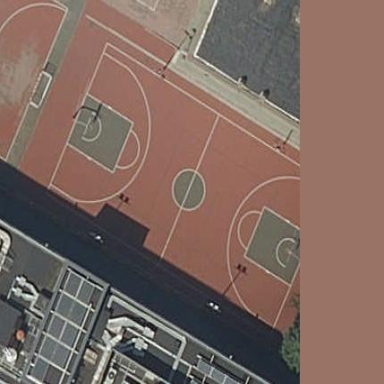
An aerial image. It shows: Basketball court on pitch.